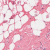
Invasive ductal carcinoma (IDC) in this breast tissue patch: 1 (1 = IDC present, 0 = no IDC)